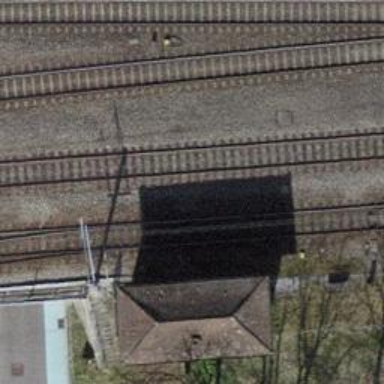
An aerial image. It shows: Railway switch.